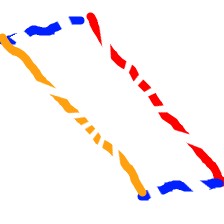
Shape: parallelogram